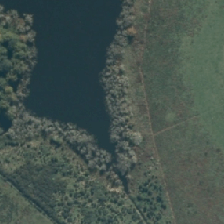
Land cover: lake_pond